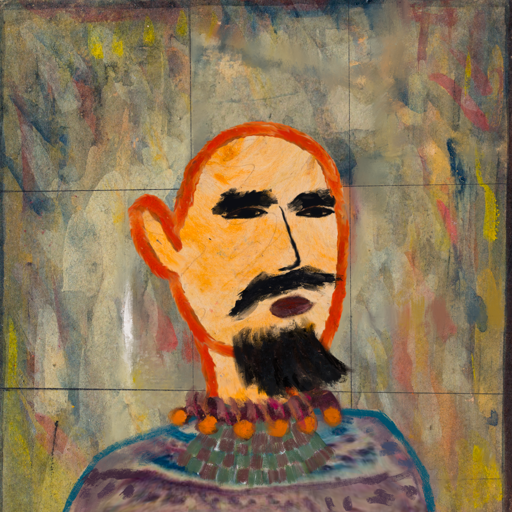
Background: GypsyMother, Head And Neck Side: Experience, Face Side: Mosgoul, Bust: HillGirl, Hair Side: Blank, Head Accessory: Blank, Second Necklace: After_Raid, Necklace: Doll, Baby: Blank